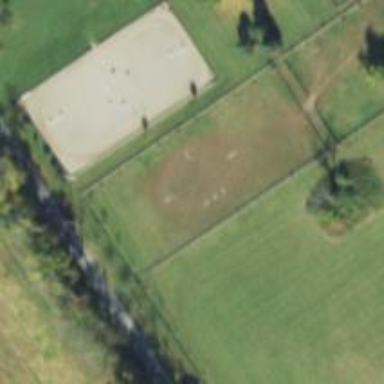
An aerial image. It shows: Equestrian pitch for leisure land sports.